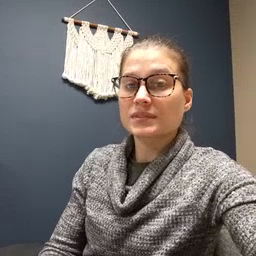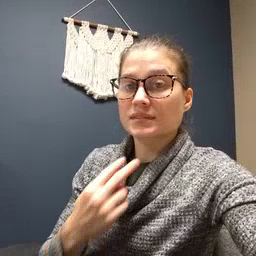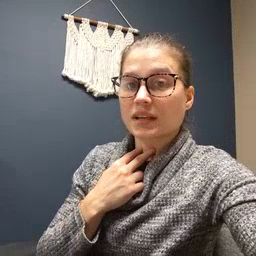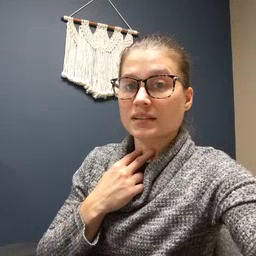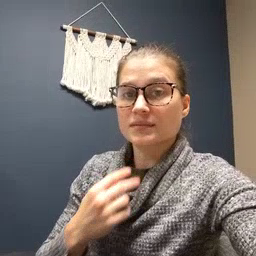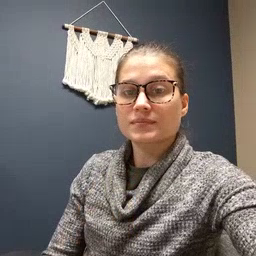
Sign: stuck